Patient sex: M
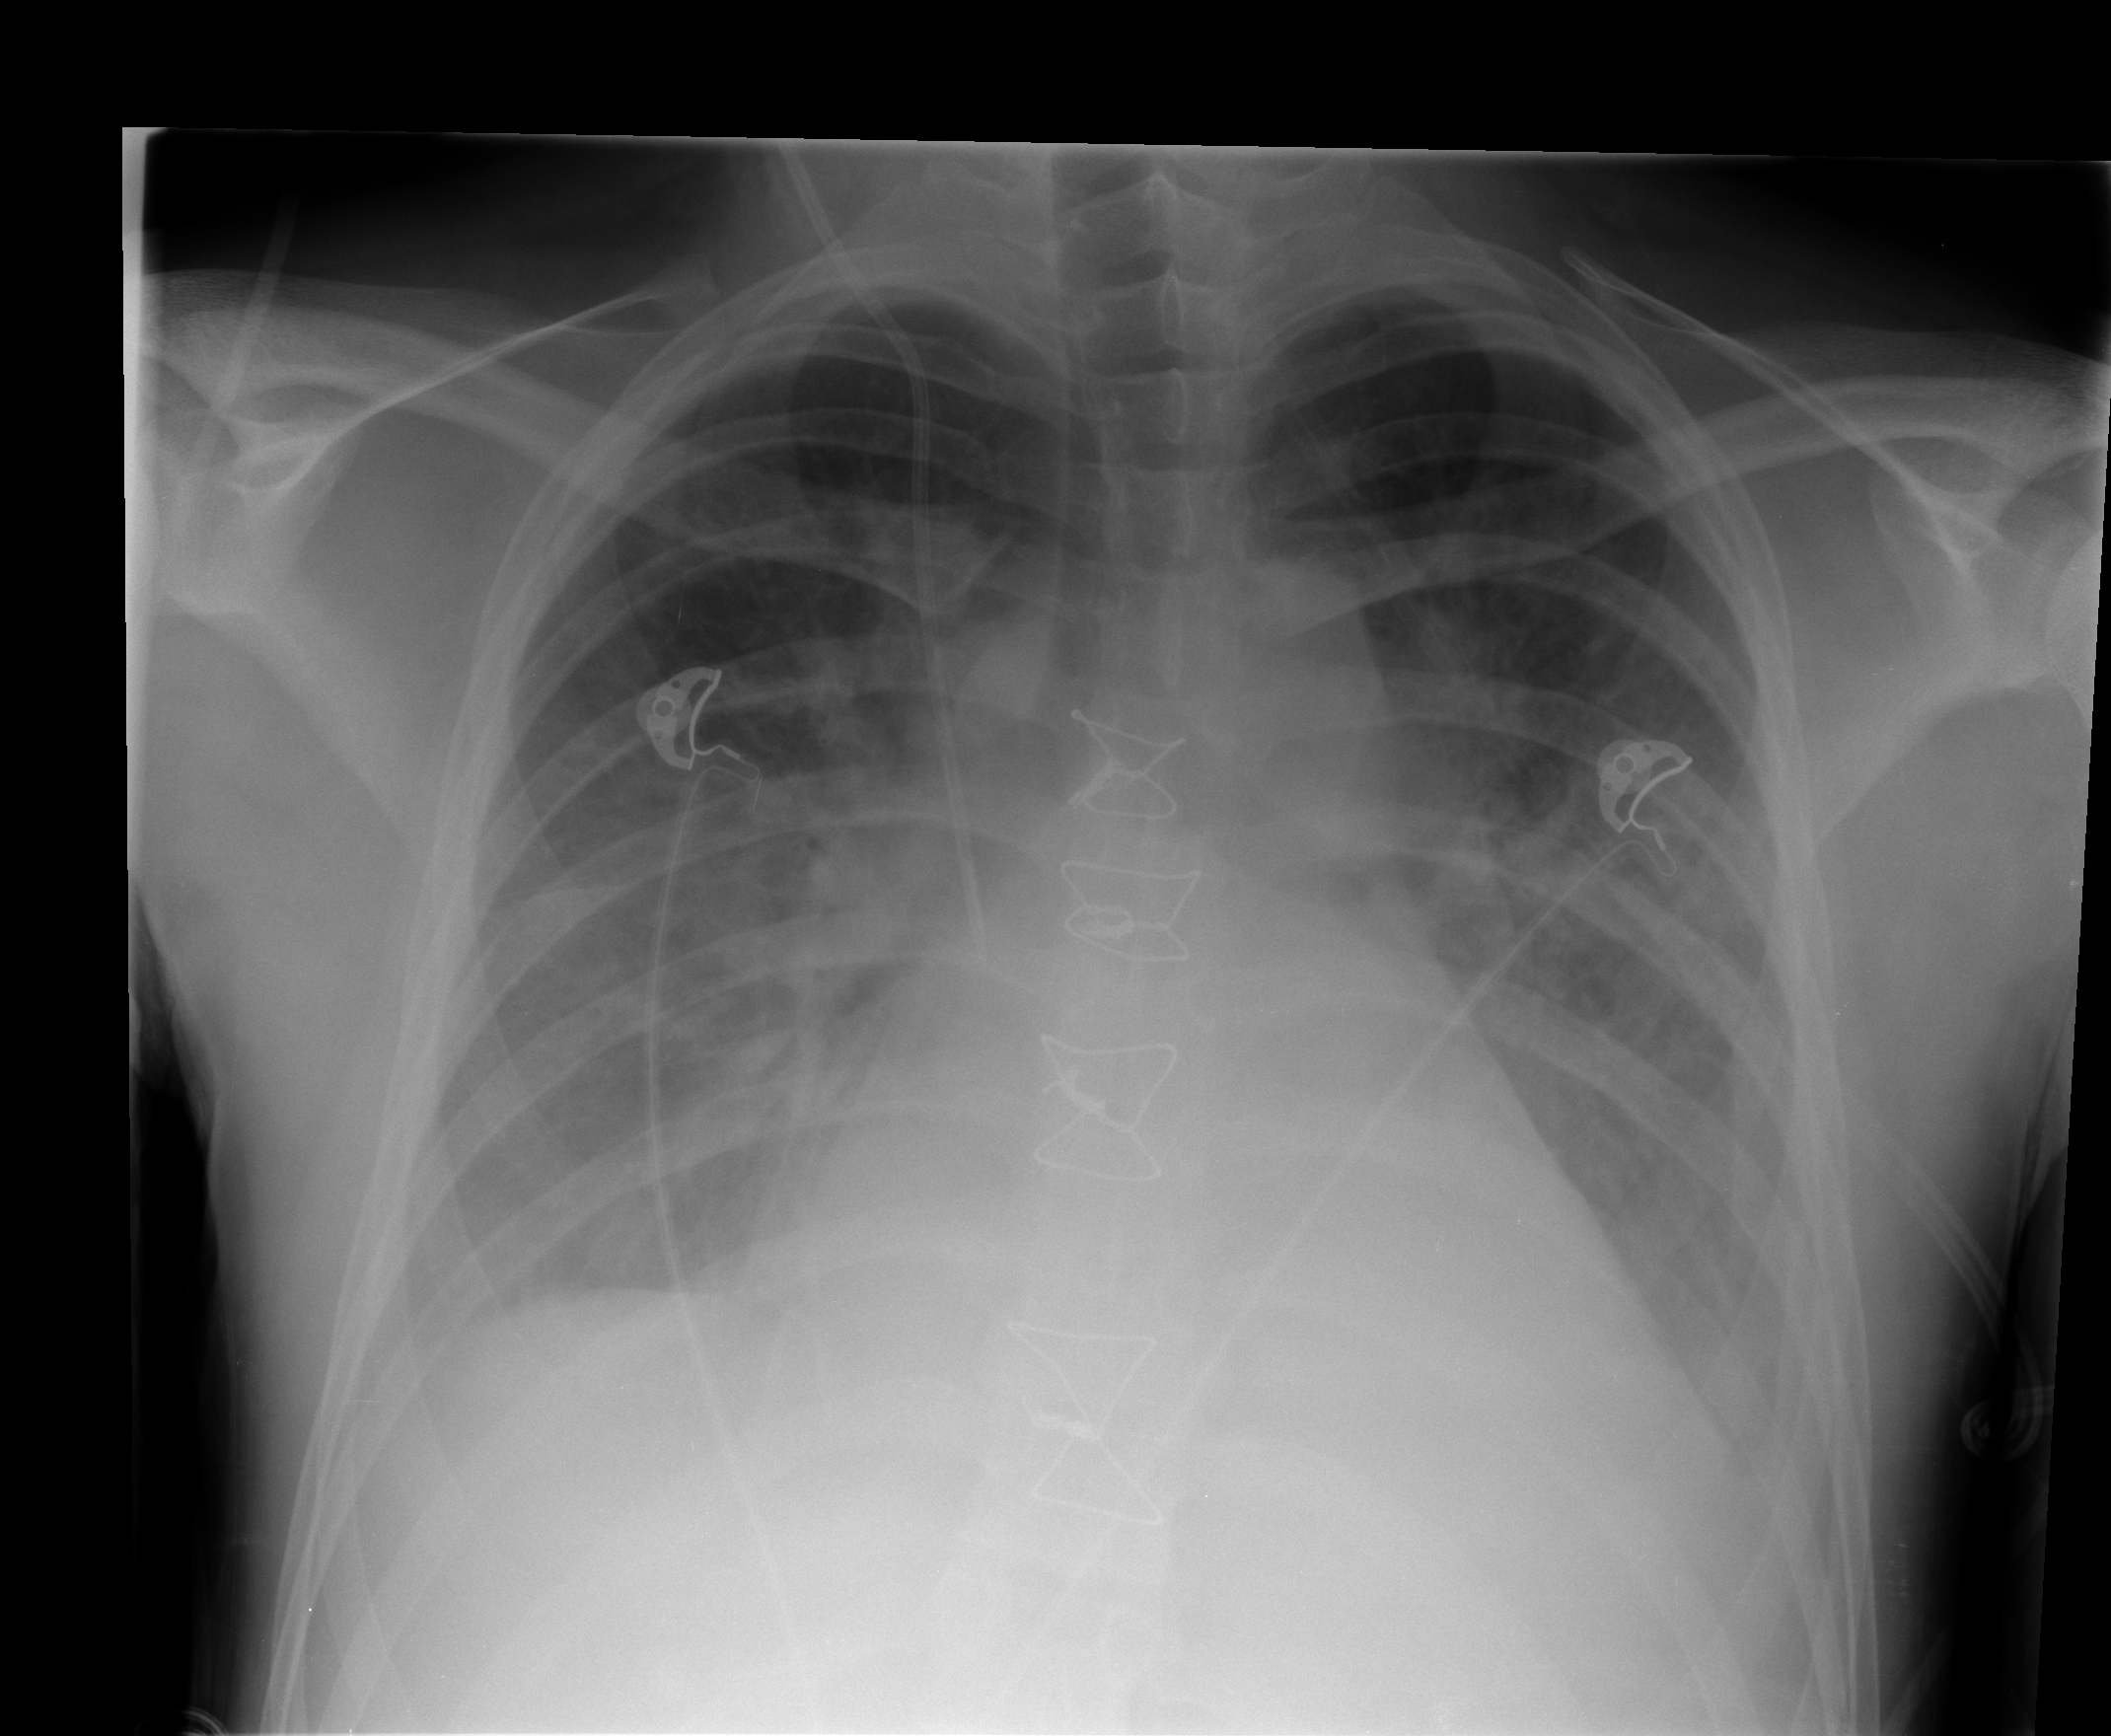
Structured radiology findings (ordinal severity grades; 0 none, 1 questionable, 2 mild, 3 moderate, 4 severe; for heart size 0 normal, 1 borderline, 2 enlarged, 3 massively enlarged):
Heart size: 2
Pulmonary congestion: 2
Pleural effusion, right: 3
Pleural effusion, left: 3
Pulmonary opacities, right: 1
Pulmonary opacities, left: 1
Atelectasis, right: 2
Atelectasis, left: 2